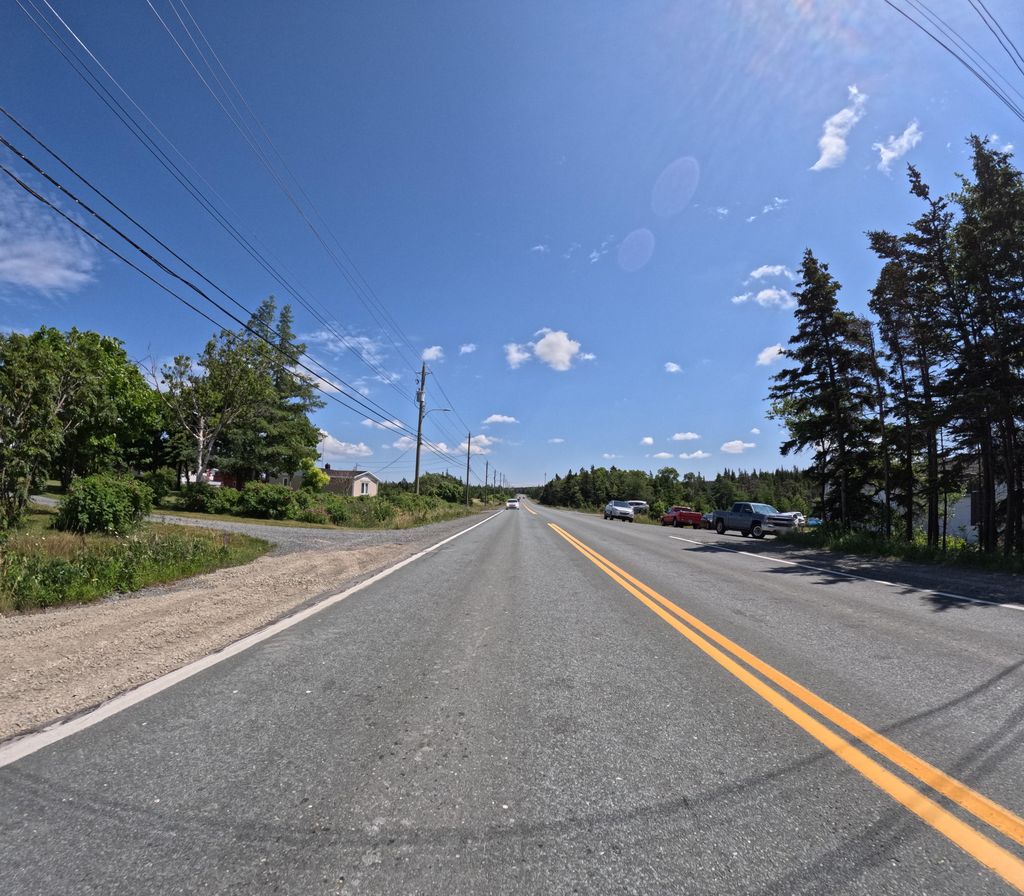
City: st_johns